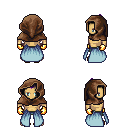
a pixel art fantasy rpg character, male body template, human, tanned skin, overskirt, teal pants, purple short mohawk hairstyle, cloth hood, gold gloves, brown slippers, four views (front, back, left, right), 2x2 character sprite sheet, small pixel art, hard edges, no anti-aliasing